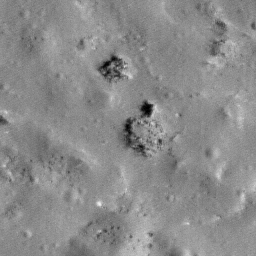
Pit: Lalande 3b
Host crater: Lalande
Host type: impact_melt
Lunar coordinates: latitude -4.533, longitude 351.49